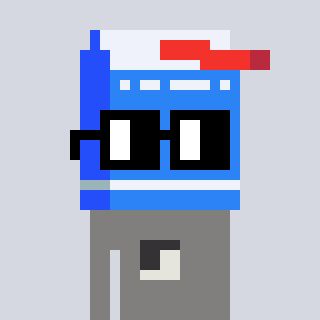
a pixel art character with square black glasses, a milk-shaped head and a bluegrey-colored body on a cool background